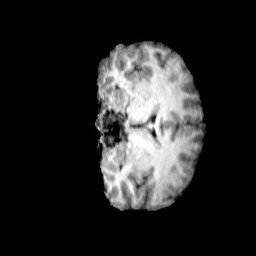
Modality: T1w
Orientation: coronal
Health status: ill
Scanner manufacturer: siemens
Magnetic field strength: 3 T
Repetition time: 2 s
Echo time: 0.00303 s